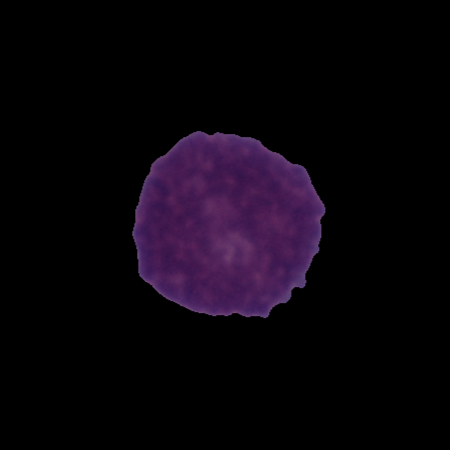
Label: cancer